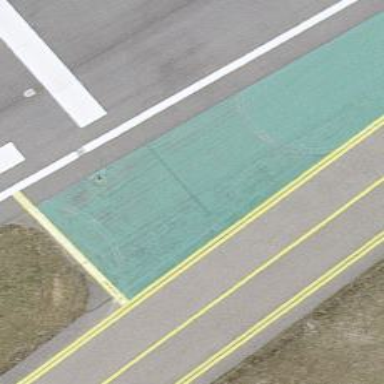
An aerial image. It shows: View of taxiway at the airport.